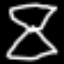
Label: hourglass